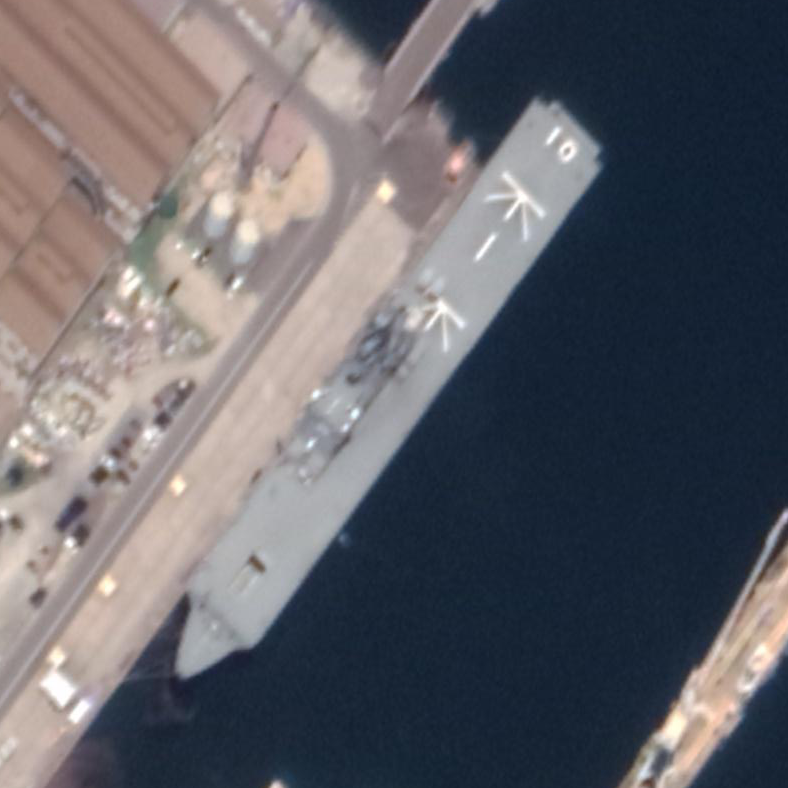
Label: assault